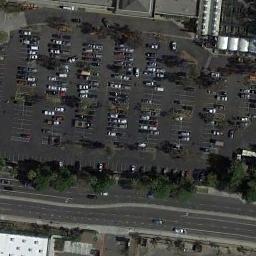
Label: parking_lot